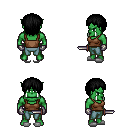
a pixel art fantasy rpg character, male body template, orc, green skin, brown pirate shirt, teal pants, black plain hairstyle, metal gloves, white slippers, dagger, four views (front, back, left, right), 2x2 character sprite sheet, small pixel art, hard edges, no anti-aliasing